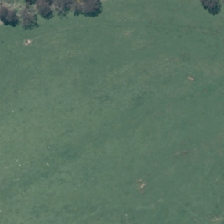
Land cover: high_producing_grassland